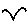
Label: bird